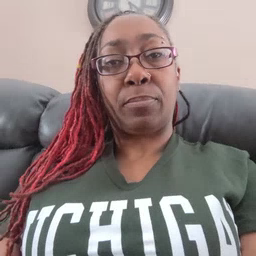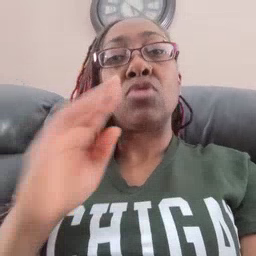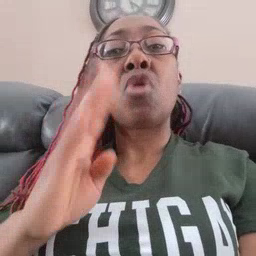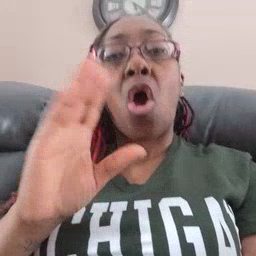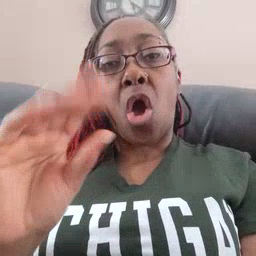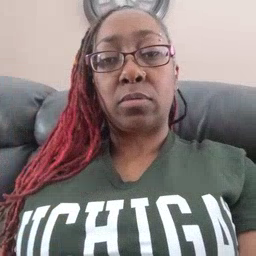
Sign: talk